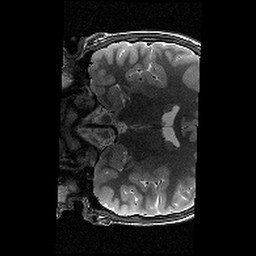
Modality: T2w
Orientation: coronal
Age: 11
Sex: male
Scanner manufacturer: siemens
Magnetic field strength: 3 T
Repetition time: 9.23 s
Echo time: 0.067 s